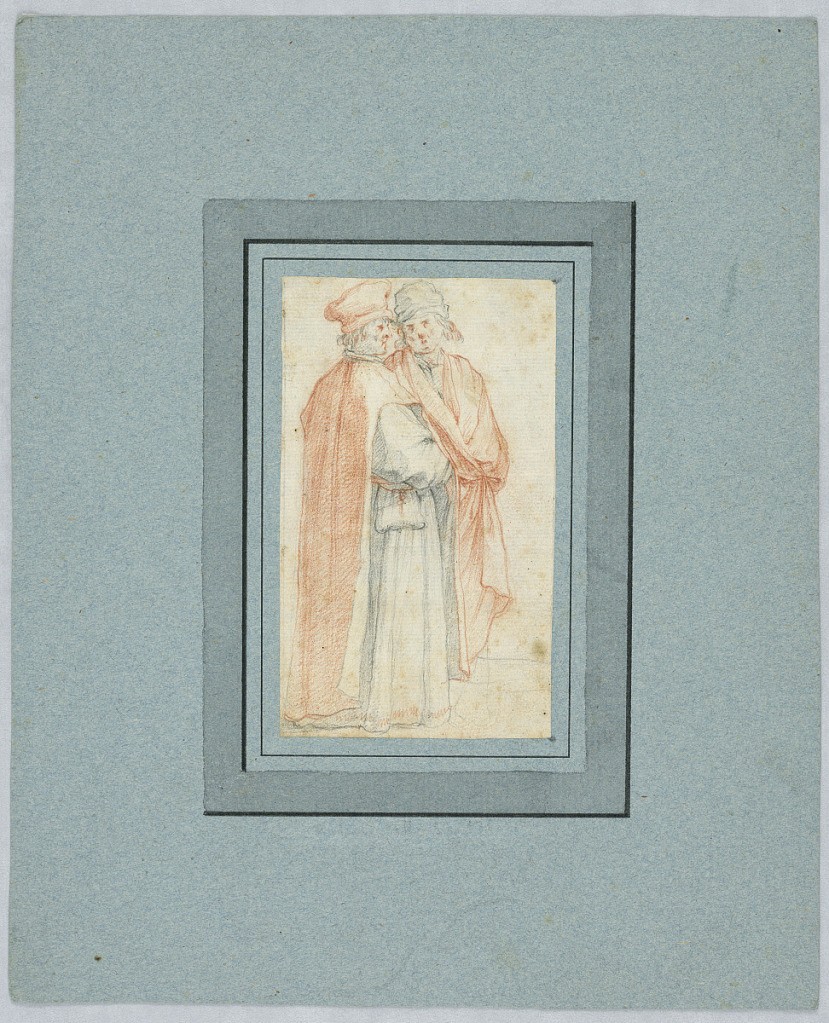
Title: Two Burghers in the Attire of the Early 16th Century
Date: late 16th century
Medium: Black and red chalk on paper
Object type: Drawing
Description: Conversing, the left figure is shown from the side turned toward the right; the right figure stands behind him, shown from the frontal.